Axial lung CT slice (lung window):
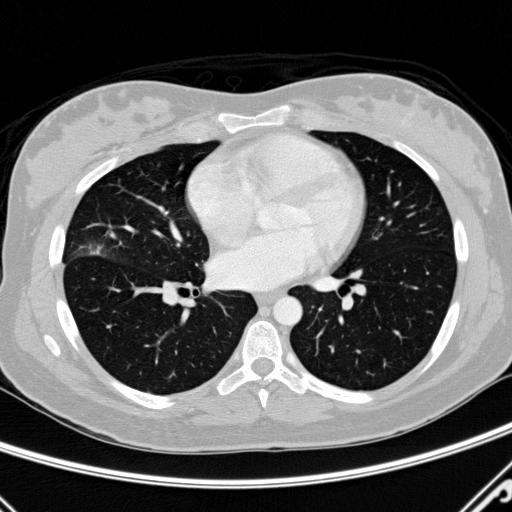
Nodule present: yes
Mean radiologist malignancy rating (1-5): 4